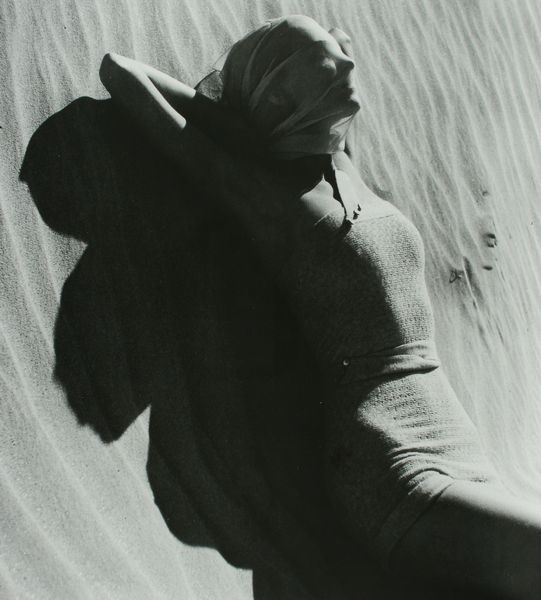
Titel: Badeanzug von Claire McCardell
Künstler: Louise Dahl-Wolfe
Standort: viele Standorte
Institution: viele Standorte
Schlagwörter: kopf, körper, meer, schatten, weiß, sand, brust, frau, grau, kleid, licht, schwarz, schleier, tuch, mode, arm, band, gesicht, schlank, sonne, stoff, beine, bein, strand, modell, sahara, wüste, formen, weiblich, kopftuch, ellenbogen, liegend, foto, fotografie, ellebogen, schwarz weiss, durchsichtig, badeanzug, modefoto, modefotografie, mini, minirock, gesichtschutz